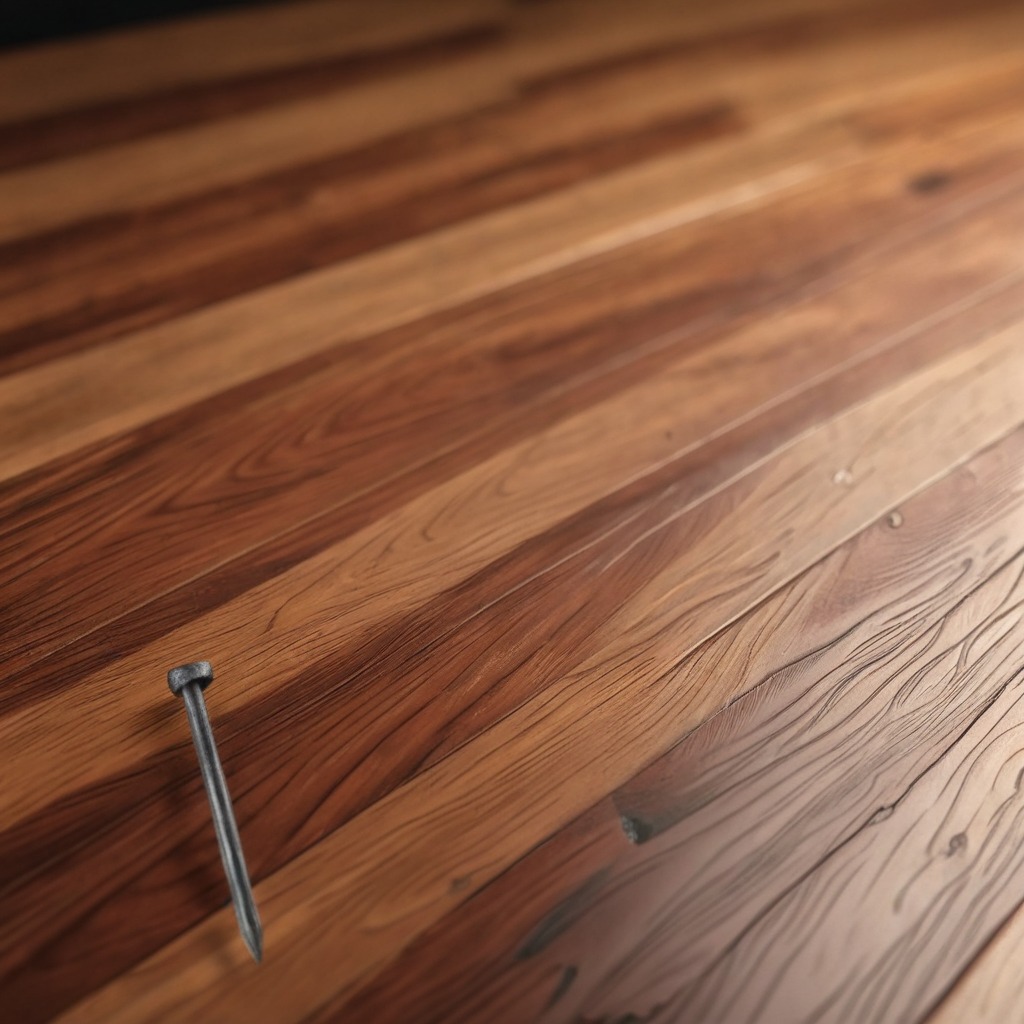
A nail is lying on the wooden table.